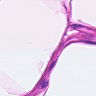
Metastatic tissue present: no